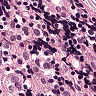
Metastatic tissue present: no